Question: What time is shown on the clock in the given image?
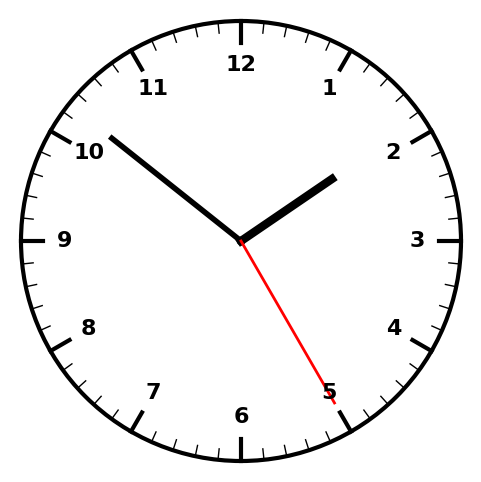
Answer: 01:51:25